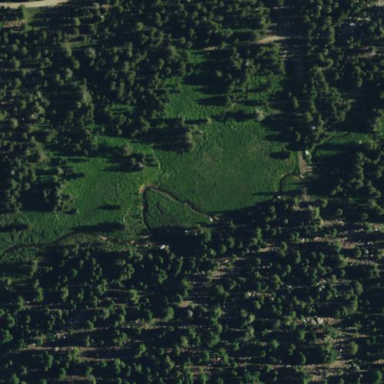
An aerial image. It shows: Beautiful meadow.